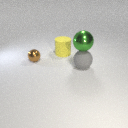
large gray rubber sphere in front of small brown metal sphere